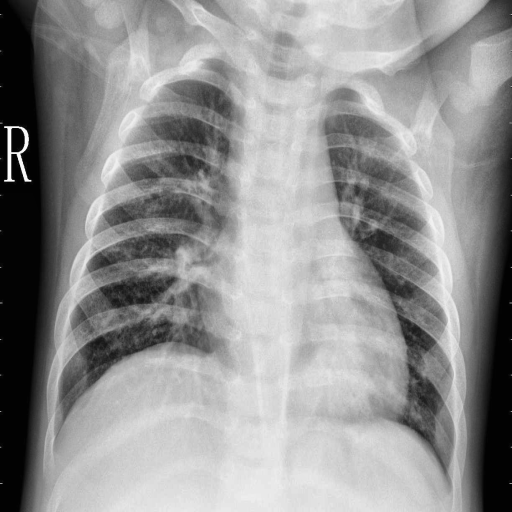
Finding: PNEUMONIA